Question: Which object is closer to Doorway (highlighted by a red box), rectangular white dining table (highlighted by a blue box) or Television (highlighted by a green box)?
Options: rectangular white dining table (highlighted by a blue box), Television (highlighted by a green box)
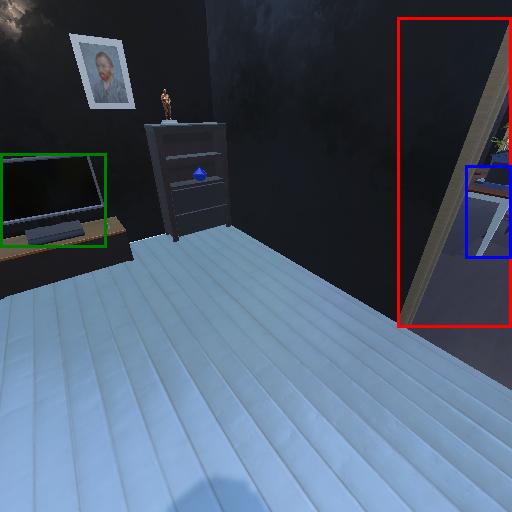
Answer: rectangular white dining table (highlighted by a blue box)